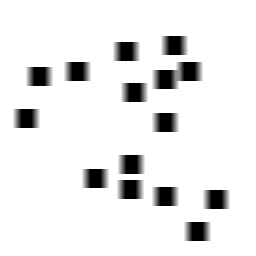
Squares: 15
Triangles: 0
Stars: 0
Total shapes: 15